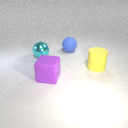
large yellow rubber cylinder to the right of large purple rubber cube